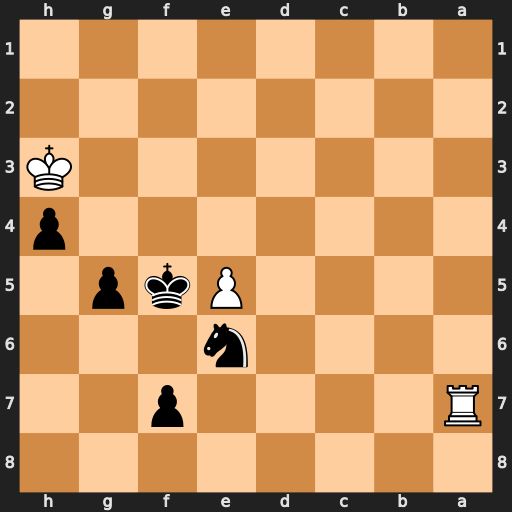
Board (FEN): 8/R4p2/4n3/4Pkp1/7p/7K/8/8
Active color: b
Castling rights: -
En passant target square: -
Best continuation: Nf4+ Kh2 Ke6